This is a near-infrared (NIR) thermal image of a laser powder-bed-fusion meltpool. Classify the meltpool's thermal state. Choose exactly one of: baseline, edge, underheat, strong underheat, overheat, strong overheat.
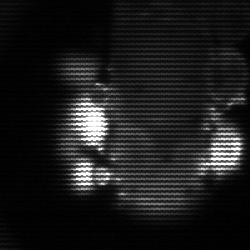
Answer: strong underheat